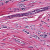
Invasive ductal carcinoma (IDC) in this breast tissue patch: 1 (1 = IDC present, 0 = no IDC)